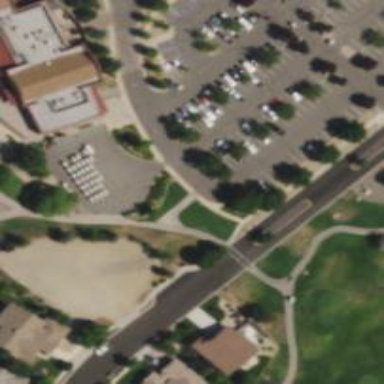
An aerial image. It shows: Service road used as golf cart path.